Interaction volume radius: 10 \u00c5
Interaction volume height: 20 \u00c5
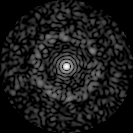
Disorder parameter: 0.8348